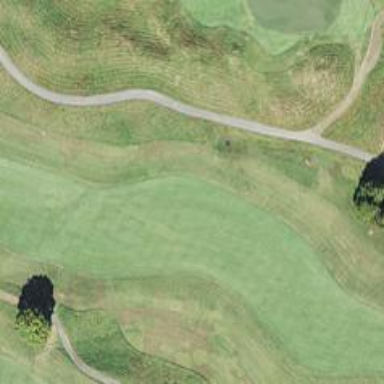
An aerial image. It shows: Golf hole.